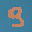
Label: 3